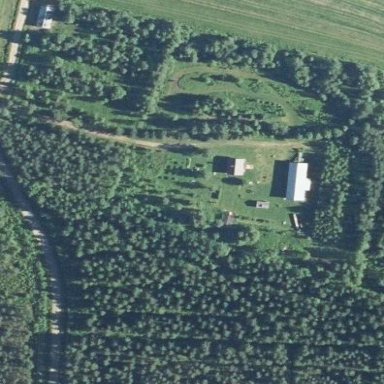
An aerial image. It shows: Farmyard area.